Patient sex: F
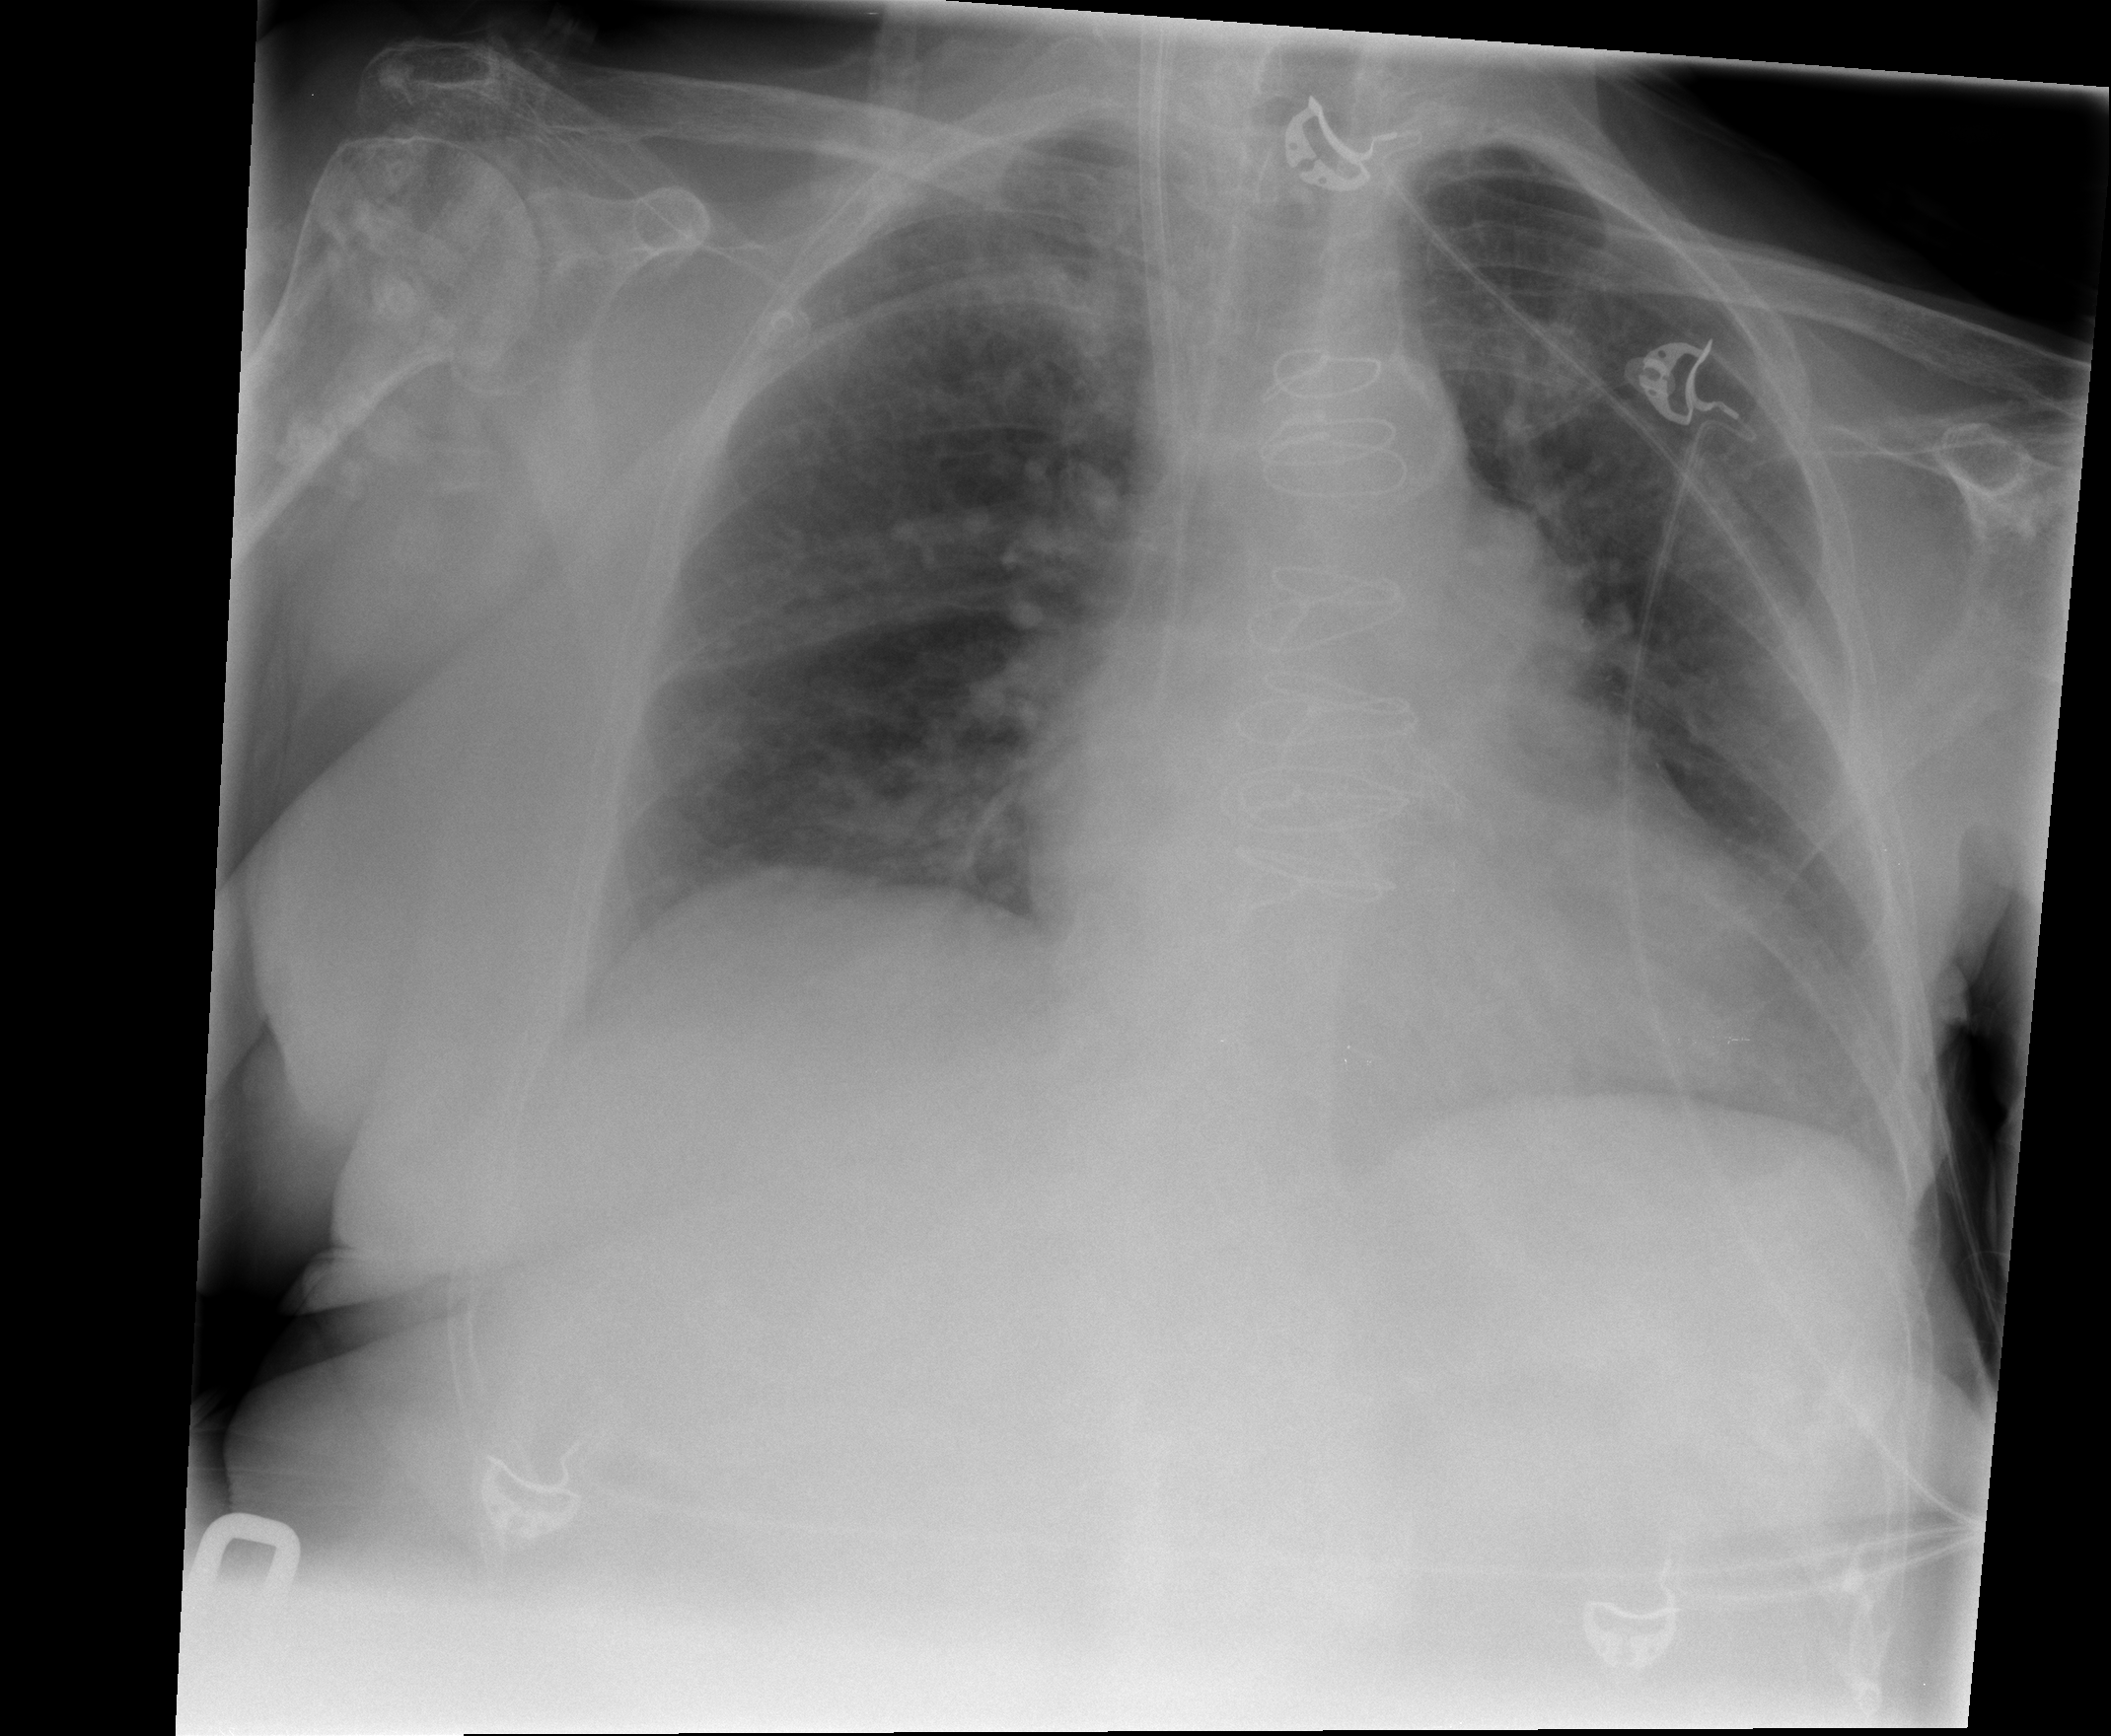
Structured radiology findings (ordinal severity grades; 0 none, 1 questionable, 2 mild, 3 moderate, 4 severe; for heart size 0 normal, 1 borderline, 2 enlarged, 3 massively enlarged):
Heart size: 0
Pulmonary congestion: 2
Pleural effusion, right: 0
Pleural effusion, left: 0
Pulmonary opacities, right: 0
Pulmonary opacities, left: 0
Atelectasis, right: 0
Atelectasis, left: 0